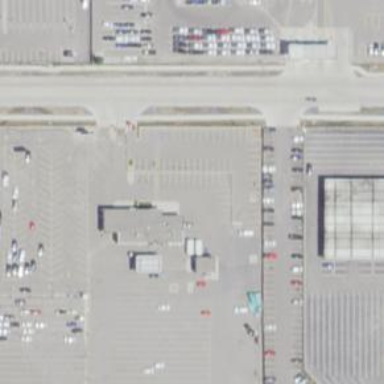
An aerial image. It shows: Parking space.